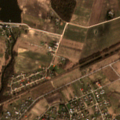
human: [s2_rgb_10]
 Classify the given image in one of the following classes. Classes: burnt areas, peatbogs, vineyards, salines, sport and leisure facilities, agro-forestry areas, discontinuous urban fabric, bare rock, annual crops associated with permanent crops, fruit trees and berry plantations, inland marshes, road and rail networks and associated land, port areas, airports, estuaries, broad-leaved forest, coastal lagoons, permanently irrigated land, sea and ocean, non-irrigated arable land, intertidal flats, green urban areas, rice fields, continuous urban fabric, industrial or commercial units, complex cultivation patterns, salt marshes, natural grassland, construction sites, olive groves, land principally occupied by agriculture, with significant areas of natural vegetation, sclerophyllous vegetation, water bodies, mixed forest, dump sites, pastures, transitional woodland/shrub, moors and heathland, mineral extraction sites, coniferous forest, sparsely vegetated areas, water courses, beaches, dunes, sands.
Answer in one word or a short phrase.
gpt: discontinuous urban fabric, green urban areas, non-irrigated arable land, complex cultivation patterns, water bodies